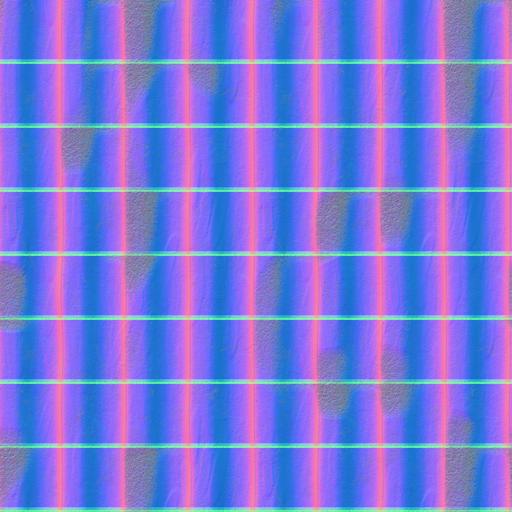
black modern roofing tiles tiled